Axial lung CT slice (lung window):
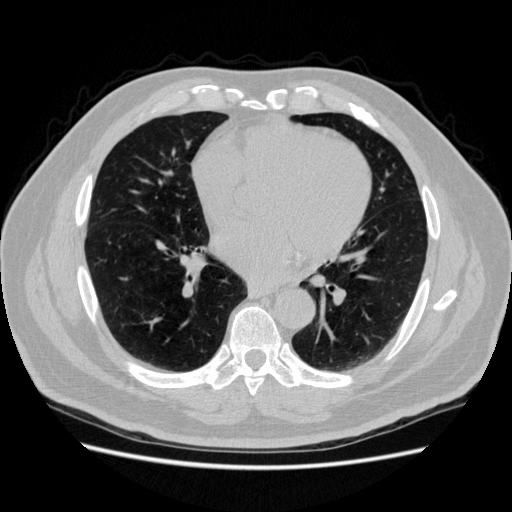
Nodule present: no